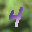
Label: 4